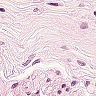
Metastatic tissue present: no